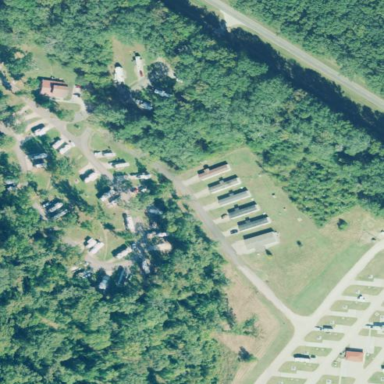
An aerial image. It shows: Campsite for tourism.